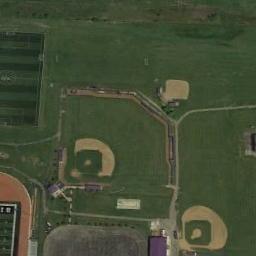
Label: baseball_diamond